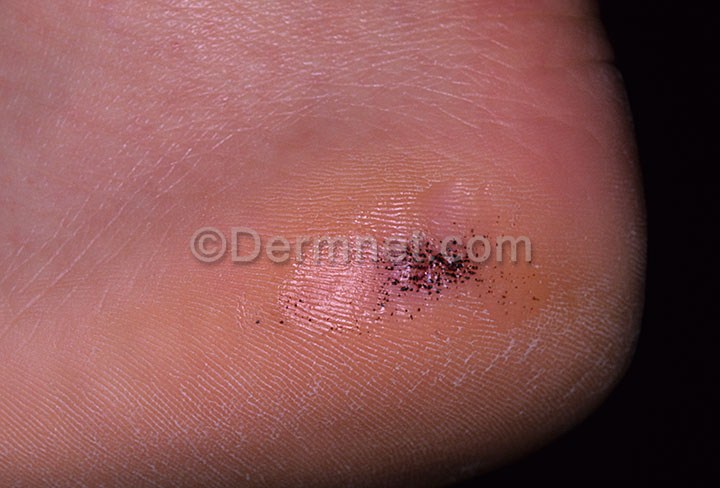
Disease: Warts Molluscum and other Viral Infections